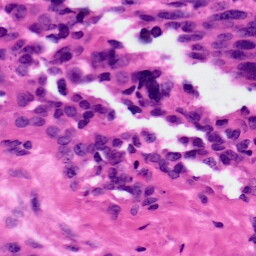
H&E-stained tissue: Ovarian